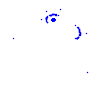
Particle: kaon